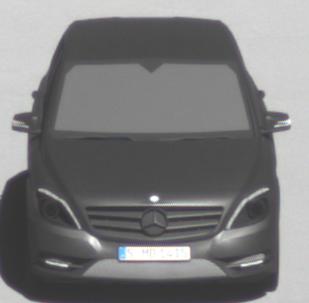
Make: Mercedes-Benz
Model: B 180 BlueEFFICIENCY
Detailed model: B-Class (246)
Model produced from: 2011/11
Model produced until: 2012/10
Doors: 5
Color: gray
Road condition: dry road
Daytime: midday
Contrast: high contrast